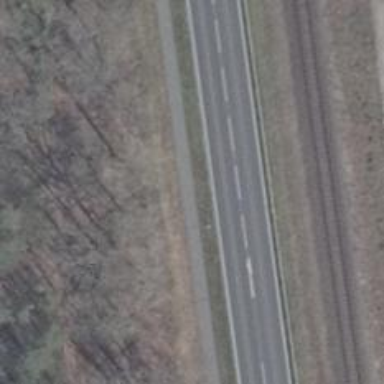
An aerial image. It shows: Asphalt path.